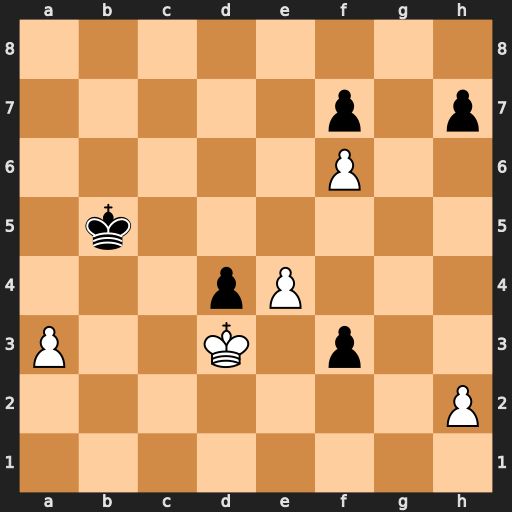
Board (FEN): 8/5p1p/5P2/1k6/3pP3/P2K1p2/7P/8
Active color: w
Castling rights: -
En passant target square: -
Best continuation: e5 f2 Ke2